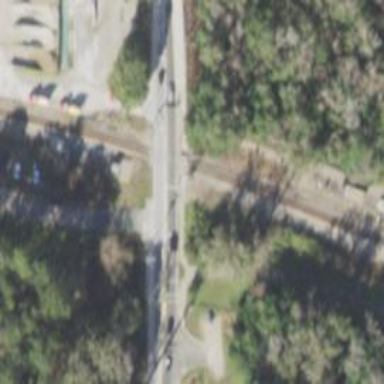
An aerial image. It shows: Level crossing on the railway with lights.